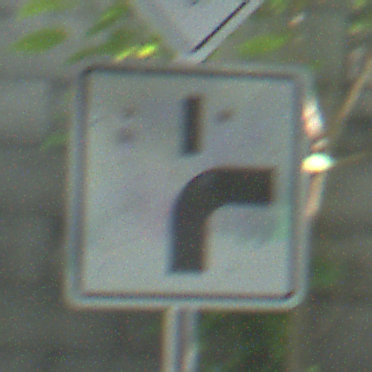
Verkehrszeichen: VerlaufVorfahrtsstrasse8
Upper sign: Vorfahrtsstrasse
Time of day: Midday
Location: Outdoor (Suburban)
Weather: Clear
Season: NotSpecified
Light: Natural